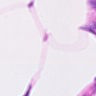
Metastatic tissue present: no